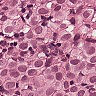
Metastatic tissue present: yes